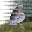
Label: 6